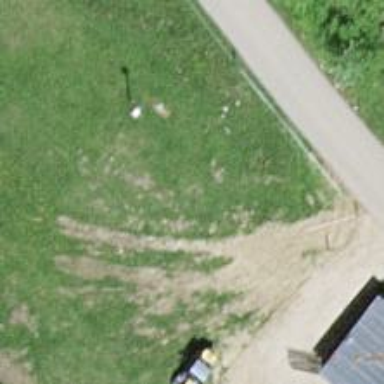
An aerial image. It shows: Rope tow aerialway.